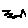
Label: zigzag